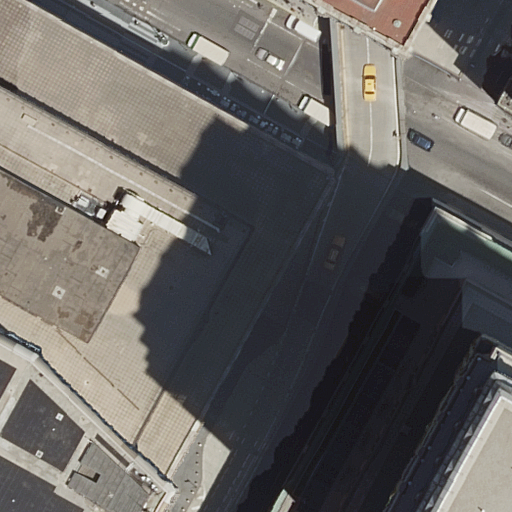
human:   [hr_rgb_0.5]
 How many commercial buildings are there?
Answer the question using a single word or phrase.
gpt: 2

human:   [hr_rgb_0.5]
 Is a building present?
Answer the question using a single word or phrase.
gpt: yes

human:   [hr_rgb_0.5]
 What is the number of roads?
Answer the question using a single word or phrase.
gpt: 7

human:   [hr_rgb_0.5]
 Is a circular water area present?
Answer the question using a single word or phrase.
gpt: no

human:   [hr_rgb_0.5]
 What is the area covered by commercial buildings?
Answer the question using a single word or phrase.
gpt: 3820m2

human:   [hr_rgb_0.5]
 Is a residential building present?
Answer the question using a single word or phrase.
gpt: yes

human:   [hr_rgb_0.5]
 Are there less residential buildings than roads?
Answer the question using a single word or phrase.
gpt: yes

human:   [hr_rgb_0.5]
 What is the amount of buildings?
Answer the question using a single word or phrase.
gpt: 6

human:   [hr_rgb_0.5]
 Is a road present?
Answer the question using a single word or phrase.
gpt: yes

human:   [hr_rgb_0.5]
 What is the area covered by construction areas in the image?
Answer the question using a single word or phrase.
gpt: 0m2

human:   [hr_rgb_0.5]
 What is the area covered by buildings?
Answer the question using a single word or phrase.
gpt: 7364m2

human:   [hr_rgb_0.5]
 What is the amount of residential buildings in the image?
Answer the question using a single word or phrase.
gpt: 3

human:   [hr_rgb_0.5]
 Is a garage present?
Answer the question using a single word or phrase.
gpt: no

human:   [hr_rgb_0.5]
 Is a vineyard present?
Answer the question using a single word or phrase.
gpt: no

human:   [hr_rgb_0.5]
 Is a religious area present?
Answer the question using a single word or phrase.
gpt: no

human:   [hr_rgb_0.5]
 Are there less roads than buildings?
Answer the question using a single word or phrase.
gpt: no

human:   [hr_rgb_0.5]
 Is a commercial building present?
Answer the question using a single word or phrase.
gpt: yes

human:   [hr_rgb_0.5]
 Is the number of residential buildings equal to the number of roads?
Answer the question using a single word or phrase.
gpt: no

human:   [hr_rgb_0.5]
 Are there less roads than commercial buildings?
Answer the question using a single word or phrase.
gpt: no

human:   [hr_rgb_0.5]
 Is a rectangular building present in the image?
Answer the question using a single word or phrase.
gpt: yes

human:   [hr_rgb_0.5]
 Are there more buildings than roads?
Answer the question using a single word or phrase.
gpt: no

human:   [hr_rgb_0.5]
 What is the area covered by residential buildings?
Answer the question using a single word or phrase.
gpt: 1136m2

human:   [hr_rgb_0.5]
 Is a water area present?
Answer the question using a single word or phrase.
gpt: no

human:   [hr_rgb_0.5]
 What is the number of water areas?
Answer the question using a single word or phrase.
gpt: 0

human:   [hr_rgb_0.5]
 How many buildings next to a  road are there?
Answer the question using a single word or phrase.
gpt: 6

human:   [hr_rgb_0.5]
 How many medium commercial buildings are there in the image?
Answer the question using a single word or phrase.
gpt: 1

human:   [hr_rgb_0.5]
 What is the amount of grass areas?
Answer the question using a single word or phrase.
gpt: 0

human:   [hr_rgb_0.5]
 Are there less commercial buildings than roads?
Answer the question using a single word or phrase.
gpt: yes

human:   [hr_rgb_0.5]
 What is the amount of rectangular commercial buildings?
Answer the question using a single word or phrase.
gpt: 1

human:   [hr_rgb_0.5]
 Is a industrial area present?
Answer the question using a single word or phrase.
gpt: no

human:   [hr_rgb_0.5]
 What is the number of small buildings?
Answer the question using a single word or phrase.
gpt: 0

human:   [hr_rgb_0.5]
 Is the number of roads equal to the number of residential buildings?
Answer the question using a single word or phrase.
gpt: no

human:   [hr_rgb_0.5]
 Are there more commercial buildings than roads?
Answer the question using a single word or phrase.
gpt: no

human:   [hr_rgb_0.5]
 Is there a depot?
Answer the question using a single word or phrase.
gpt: no

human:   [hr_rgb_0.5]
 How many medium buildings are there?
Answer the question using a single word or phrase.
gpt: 3

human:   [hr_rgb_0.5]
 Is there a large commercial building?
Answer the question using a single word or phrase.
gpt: yes

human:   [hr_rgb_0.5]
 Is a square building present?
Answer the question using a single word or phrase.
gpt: no

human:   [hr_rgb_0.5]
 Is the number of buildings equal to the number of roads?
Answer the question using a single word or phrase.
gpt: no

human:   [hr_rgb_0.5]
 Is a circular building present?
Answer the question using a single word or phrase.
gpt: no

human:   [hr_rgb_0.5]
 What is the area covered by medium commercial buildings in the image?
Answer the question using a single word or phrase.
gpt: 150m2

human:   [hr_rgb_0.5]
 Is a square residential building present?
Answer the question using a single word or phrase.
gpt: no

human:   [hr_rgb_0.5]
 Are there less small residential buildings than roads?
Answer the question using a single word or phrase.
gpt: yes

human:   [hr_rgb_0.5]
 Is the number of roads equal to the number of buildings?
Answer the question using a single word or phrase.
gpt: no

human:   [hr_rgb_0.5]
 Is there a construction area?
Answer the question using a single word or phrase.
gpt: no

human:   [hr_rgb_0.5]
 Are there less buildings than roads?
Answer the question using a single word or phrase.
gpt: yes

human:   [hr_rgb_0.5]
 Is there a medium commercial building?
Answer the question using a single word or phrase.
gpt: yes

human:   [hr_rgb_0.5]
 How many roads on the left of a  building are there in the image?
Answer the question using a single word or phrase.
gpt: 7

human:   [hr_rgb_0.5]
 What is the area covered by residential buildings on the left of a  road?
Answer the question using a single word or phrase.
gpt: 235m2

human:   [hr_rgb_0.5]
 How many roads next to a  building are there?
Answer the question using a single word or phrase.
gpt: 7

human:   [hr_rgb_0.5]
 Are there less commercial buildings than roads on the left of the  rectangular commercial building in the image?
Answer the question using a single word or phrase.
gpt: no

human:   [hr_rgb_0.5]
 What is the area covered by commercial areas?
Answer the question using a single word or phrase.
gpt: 0m2

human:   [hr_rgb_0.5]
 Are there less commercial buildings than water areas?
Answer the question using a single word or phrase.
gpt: no

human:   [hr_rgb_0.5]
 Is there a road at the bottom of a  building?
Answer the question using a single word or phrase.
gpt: yes

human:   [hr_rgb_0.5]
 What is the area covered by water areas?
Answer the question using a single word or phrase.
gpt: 0m2

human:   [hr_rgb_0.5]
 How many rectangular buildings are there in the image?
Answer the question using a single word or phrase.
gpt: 4

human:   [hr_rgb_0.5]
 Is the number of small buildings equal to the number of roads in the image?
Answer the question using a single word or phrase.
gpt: no

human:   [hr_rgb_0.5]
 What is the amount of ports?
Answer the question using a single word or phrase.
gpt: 0

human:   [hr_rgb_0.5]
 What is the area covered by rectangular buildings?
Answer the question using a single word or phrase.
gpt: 2949m2

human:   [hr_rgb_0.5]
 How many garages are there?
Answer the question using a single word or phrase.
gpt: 0

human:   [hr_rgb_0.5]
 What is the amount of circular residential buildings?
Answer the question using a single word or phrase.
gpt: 0

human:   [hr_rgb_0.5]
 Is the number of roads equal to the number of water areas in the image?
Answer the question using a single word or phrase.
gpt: no

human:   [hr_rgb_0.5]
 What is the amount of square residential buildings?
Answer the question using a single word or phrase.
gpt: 0

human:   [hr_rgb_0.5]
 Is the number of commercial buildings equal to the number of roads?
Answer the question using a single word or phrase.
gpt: no

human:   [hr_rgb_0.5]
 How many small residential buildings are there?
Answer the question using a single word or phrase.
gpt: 0